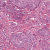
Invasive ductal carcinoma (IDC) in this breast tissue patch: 1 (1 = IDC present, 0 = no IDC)